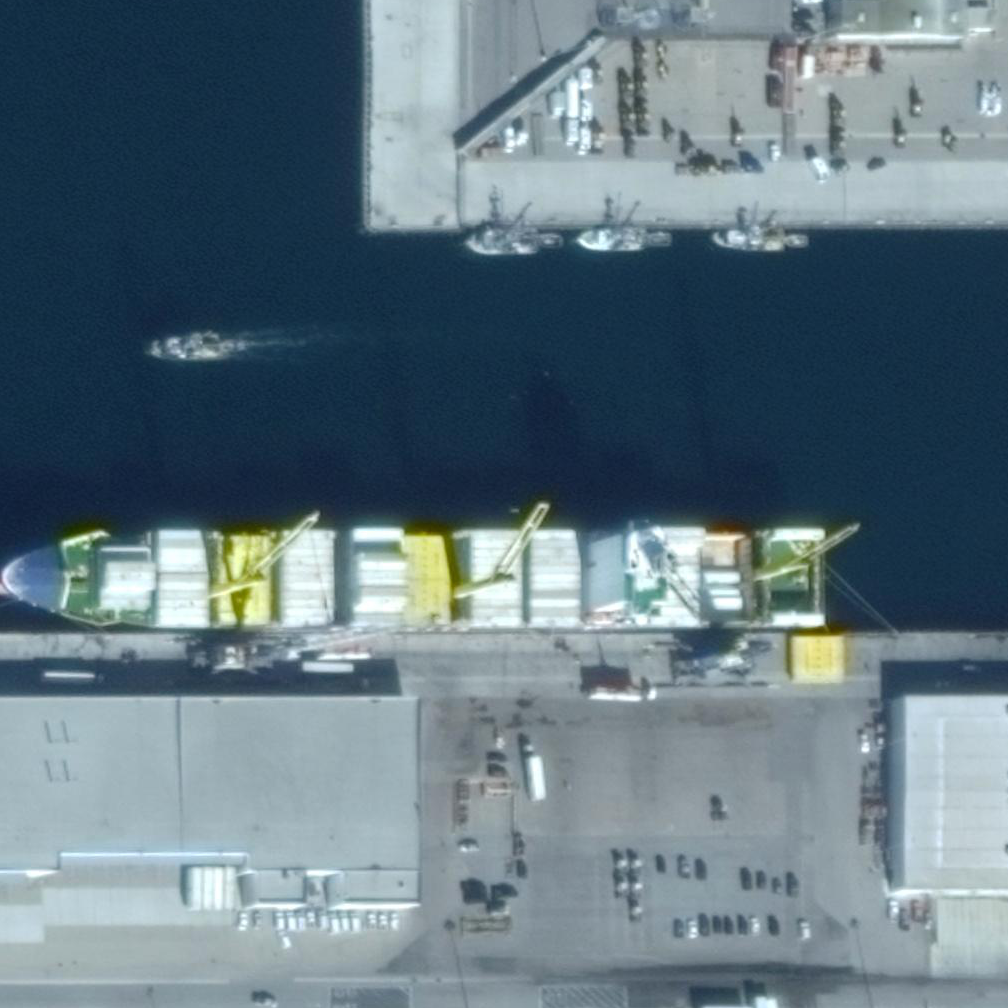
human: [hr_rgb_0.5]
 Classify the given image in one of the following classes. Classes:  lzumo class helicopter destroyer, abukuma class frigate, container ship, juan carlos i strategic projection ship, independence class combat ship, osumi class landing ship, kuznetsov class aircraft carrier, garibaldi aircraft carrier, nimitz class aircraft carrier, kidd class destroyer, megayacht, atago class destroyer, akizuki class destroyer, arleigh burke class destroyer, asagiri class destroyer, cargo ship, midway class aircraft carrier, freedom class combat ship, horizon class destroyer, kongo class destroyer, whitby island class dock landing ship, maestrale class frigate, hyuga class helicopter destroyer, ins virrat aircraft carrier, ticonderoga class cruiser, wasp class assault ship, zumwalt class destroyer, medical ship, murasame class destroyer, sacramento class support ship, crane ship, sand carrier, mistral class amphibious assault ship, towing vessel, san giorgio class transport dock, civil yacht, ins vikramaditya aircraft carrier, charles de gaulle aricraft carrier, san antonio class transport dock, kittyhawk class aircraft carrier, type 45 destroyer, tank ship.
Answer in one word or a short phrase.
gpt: Container ship